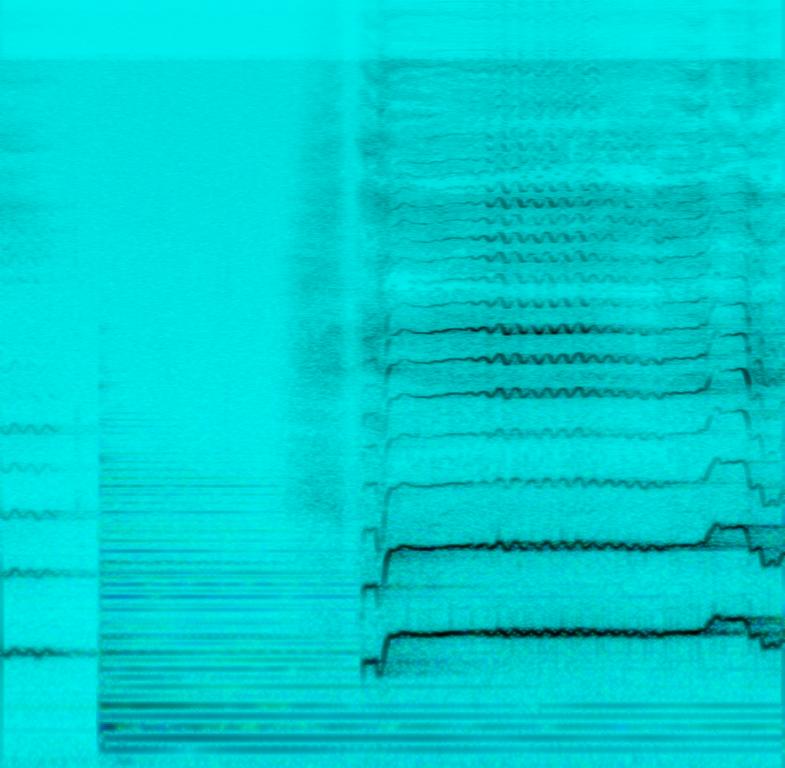
This is a Persian folk music piece in the style of an opera. The female vocalist is singing at a high-pitch in a manner that is filled with emotion. There is a piano in the background that occasionally supports the melody. This is a heart-touching piece. This piece could be used in the soundtracks of tragedy/drama movies, especially the ones that take place in the Middle East. It could also be used in a video game to create an aura of suspense and anticipation.